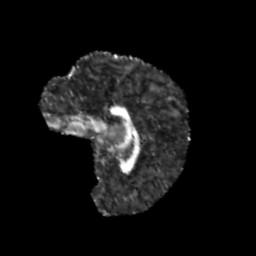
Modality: FA
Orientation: sagittal
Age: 10
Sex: male
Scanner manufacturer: siemens
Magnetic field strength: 3 T
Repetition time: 3.8 s
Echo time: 0.07 s